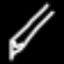
Label: pencil